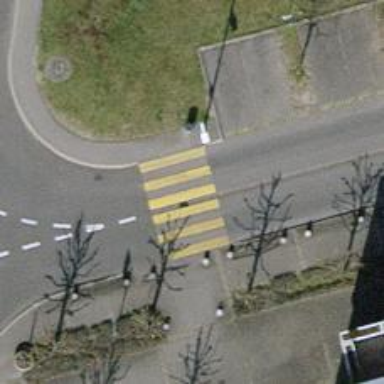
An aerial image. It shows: Zebra crossing on the road.